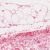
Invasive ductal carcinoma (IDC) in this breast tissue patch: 0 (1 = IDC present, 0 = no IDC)